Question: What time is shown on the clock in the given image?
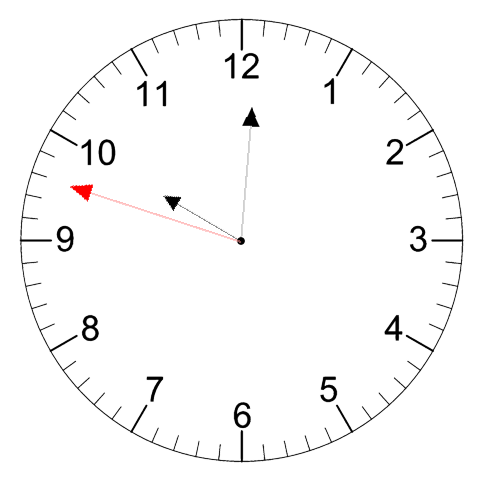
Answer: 10:00:48